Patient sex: F
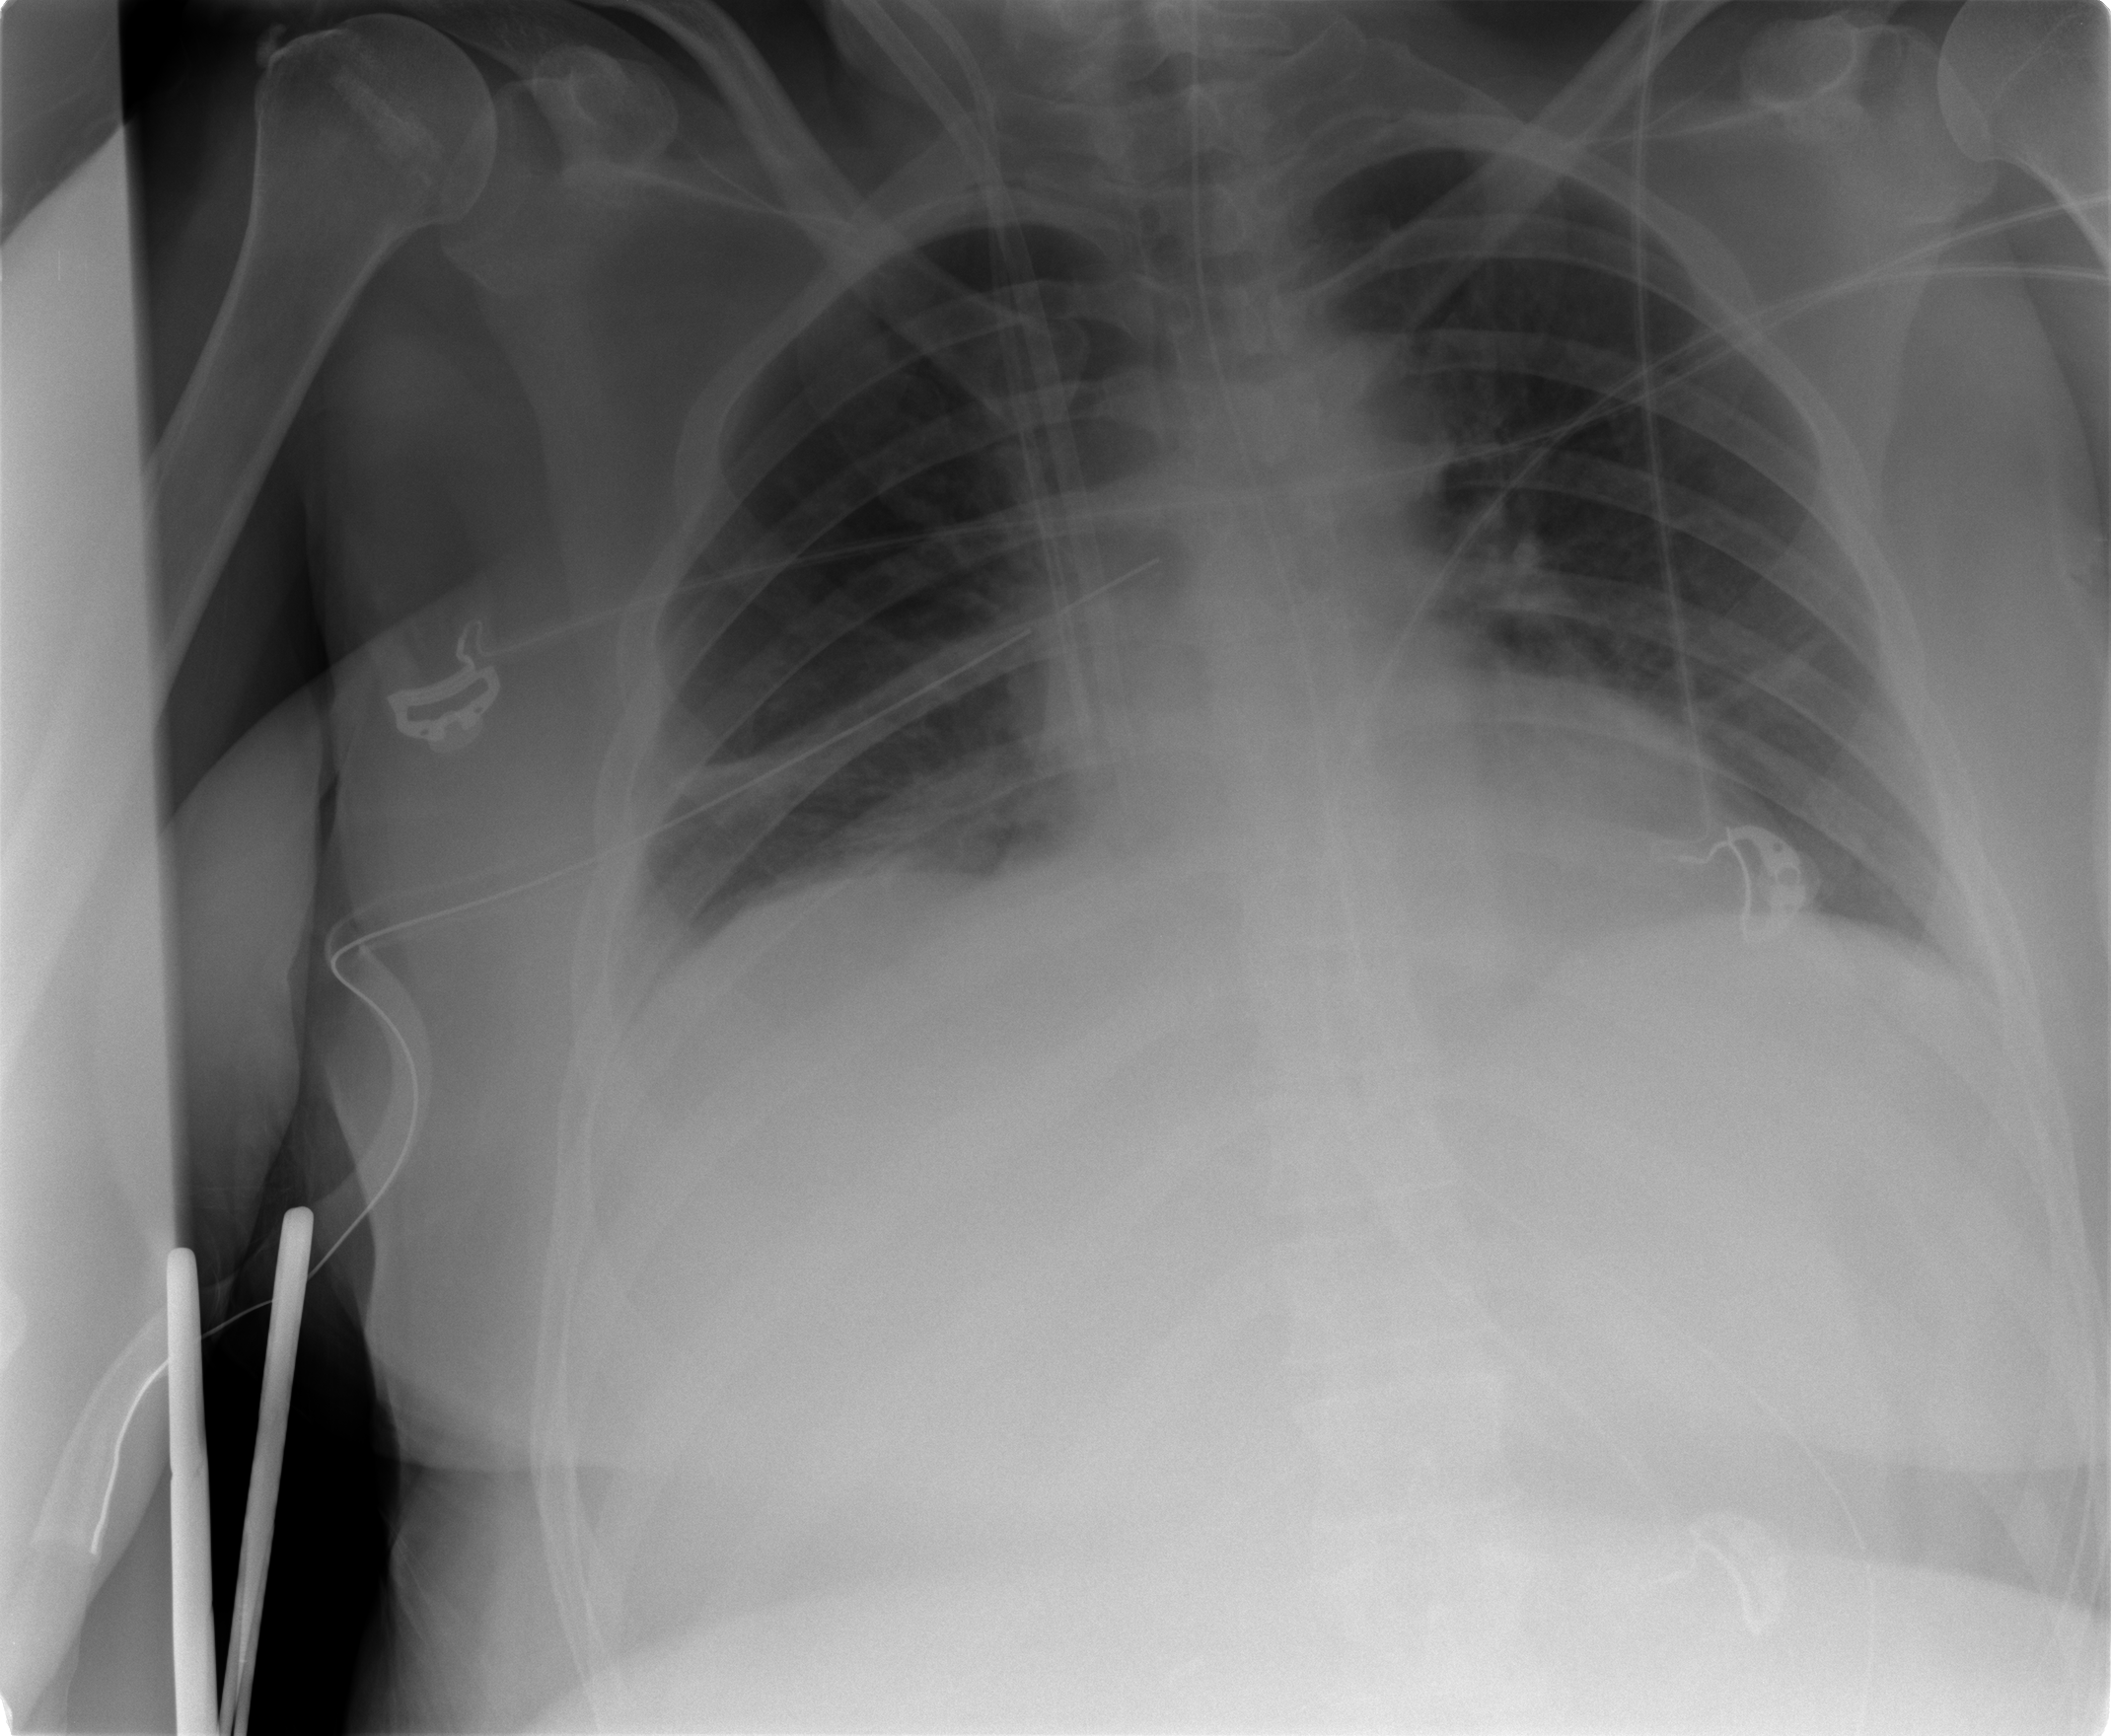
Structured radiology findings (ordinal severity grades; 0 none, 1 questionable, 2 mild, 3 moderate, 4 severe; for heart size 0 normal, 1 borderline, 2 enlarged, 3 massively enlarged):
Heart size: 0
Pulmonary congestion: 2
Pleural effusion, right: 0
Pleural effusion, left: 1
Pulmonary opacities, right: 2
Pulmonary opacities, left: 0
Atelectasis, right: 2
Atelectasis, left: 1